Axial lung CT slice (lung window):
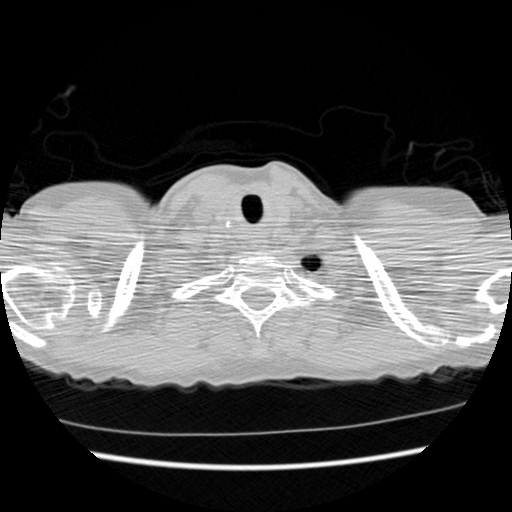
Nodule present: no